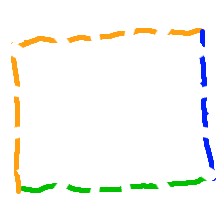
Shape: rectangle